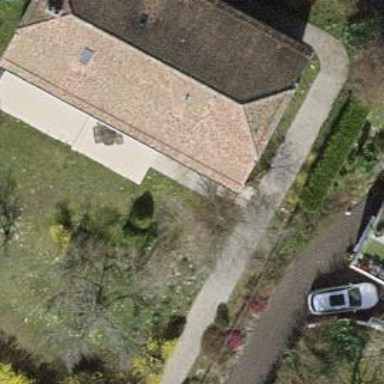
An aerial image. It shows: Garden with deciduous broadleaved trees.